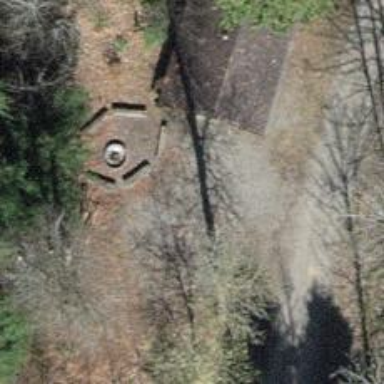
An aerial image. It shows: Picnic site with BBQ amenities available.